Question:
I drew rectangle diagram with boarder dotted blue line. I would like to rectangle diagram with same images as a boarder line. That means i want to replace dots with images
My Code:
'''
- (void)drawRect:(CGRect)rect
{
context =UIGraphicsGetCurrentContext();
CGContextSetRGBStrokeColor(context, 0.0, 0.0, 1.0, 1.0);
CGFloat dashPattern[10] = {3.0, 2.0};
CGContextSetLineDash(context, 0, dashPattern, 2);
CGContextSetRGBFillColor(context, 0.0, 1.0, 0.0, 1.0);
CGContextSetLineWidth(context, 10.0);
CGContextAddRect(context, self.bounds);
CGContextDrawPath(context, kCGPathFillStroke);
CGContextClosePath(context);
CGContextStrokePath(context);
}
'''
Can i set image instead of dots? Please give any suggestions to me. Thanks in advance.
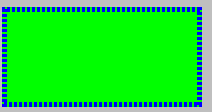
Answer: I don't try yet, but maybe you can use:
'''
CGContextSetStrokeColorWithColor(context, [UIColor colorWithPatternImage:myImage].CGColor);
'''